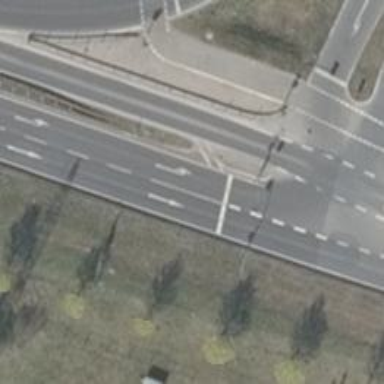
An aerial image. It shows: Road with traffic signals.